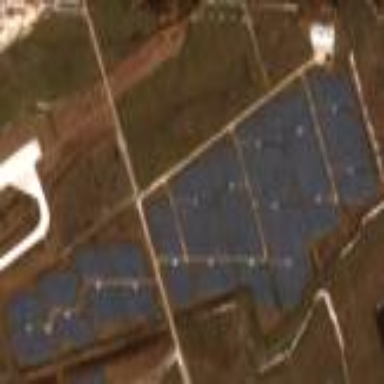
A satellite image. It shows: Solar power plant utilizing photovoltaic technology.